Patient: sex F, age 56
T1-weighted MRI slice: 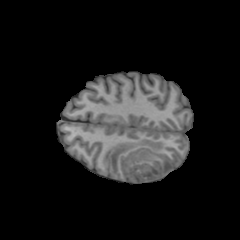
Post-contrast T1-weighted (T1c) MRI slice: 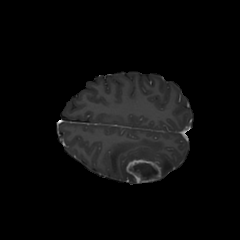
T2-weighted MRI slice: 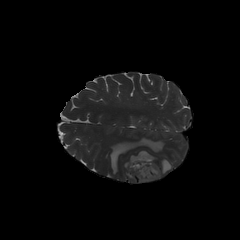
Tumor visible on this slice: yes
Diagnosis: Glioblastoma, IDH-wildtype
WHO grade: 4